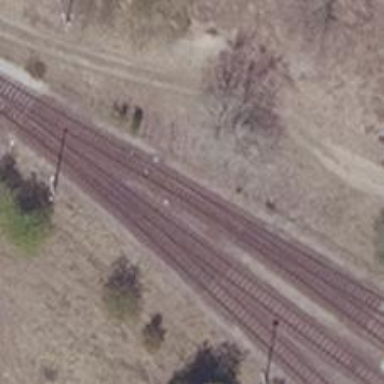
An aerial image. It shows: Railway switch.